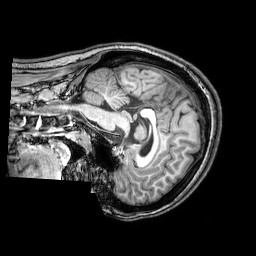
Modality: T1w
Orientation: sagittal
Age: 23
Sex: female
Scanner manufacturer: philips
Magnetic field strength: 3 T
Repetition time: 0.008113 s
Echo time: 0.003709 s